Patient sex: M
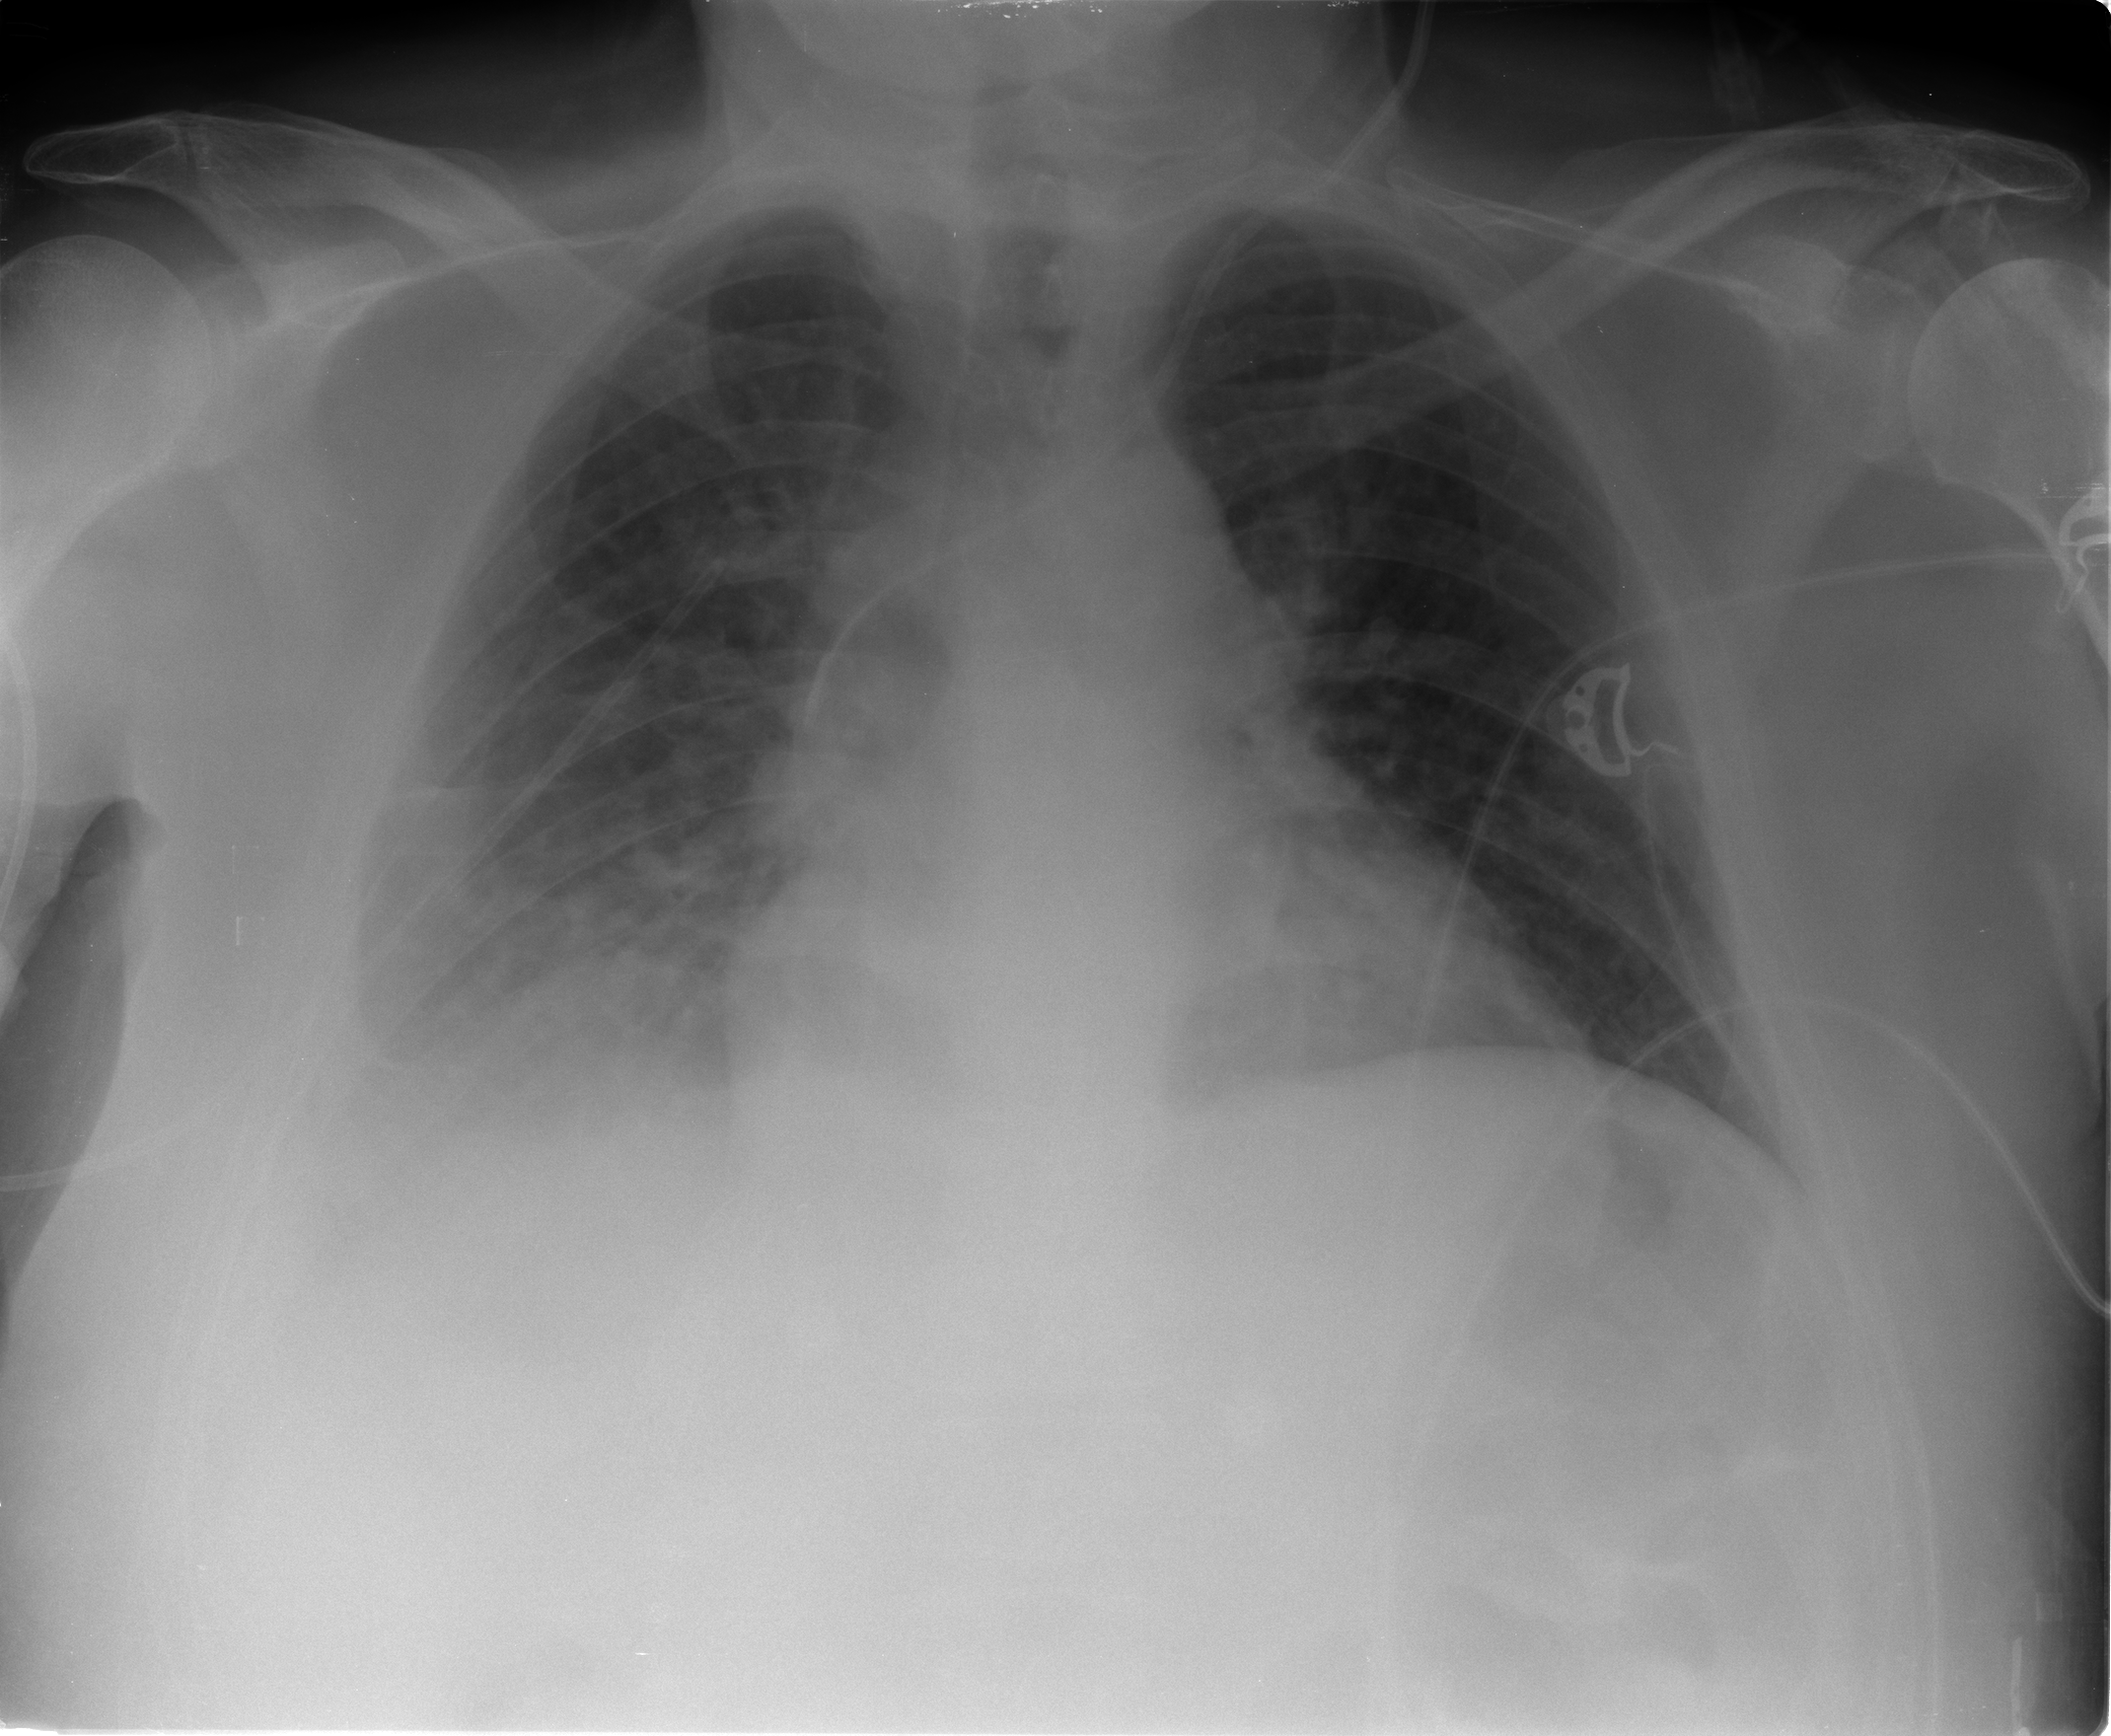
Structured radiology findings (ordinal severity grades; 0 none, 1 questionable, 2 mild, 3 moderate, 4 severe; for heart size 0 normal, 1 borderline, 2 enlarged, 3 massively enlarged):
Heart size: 1
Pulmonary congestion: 3
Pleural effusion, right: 2
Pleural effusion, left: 0
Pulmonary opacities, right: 2
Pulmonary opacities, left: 2
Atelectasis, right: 2
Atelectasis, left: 2